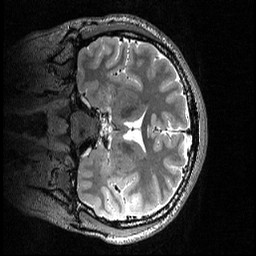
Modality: T2w
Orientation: coronal
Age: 24
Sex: male
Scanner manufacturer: siemens
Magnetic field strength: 3 T
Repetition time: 3.2 s
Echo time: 0.56 s